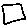
Label: square